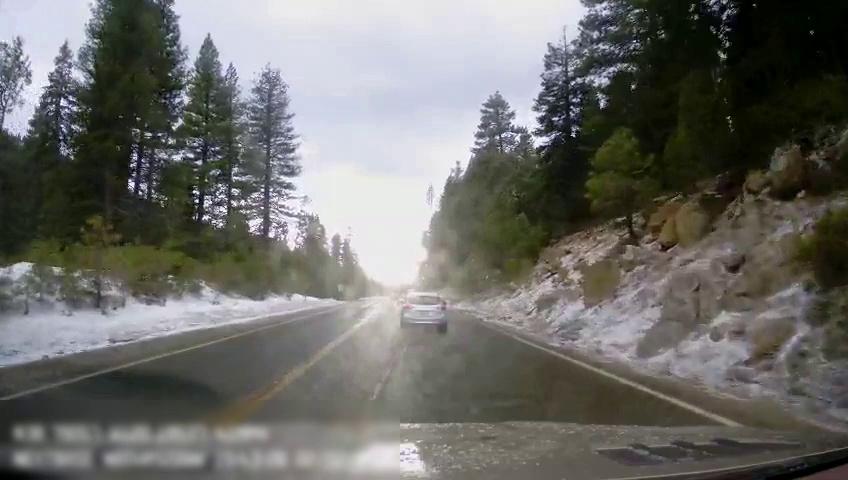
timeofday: Day
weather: Cloudy
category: Drivable Space
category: Vehicles | Car
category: Lanes | Current Lane
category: Lanes | Current Lane
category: Lanes | Opposite Lane
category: Lanes | Opposite Lane